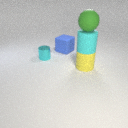
small cyan metal cylinder to the left of large blue rubber cube